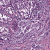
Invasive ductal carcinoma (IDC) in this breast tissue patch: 1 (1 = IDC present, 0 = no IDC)